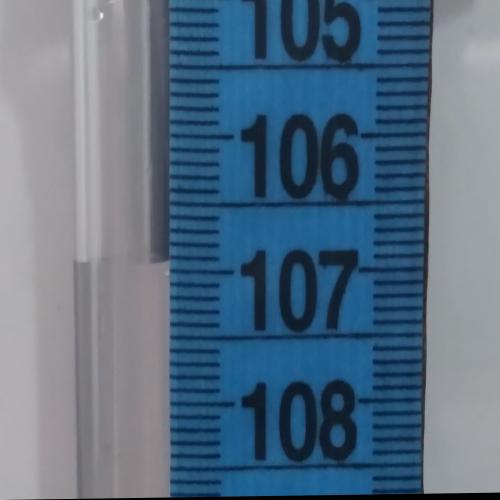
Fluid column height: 106.9 cm